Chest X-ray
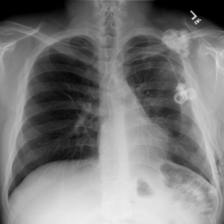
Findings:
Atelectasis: negative
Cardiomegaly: negative
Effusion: negative
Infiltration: negative
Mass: positive
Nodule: negative
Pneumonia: negative
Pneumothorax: positive
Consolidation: negative
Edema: negative
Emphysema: positive
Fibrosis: negative
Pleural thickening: negative
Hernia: negative